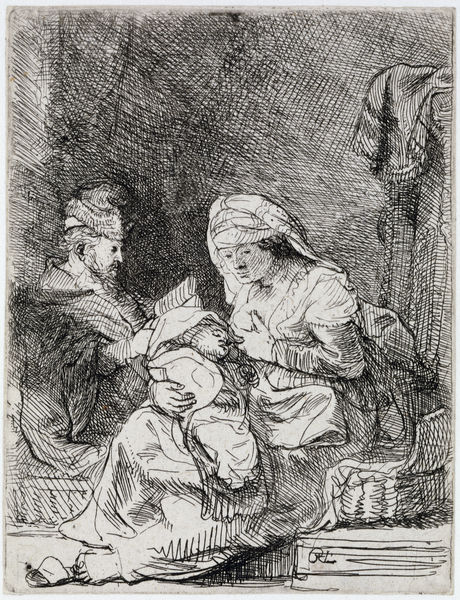
Titel: De Heilige Familie
Künstler: Rembrandt Harmensz. van Rijn
Standort: Amsterdam
Institution: Rijksmuseum
Schlagwörter: dunkel, hand, mann, weiß, menschen, sitzen, brust, frau, schwarz, skizze, zeichnung, blick, dame, tuch, mütze, gewand, familie, kind, mutter, paar, vater, sitz, grafik, baby, kopftuch, kohle, stillen, brus, kupferstich, tuschezeichnung, fu´ß